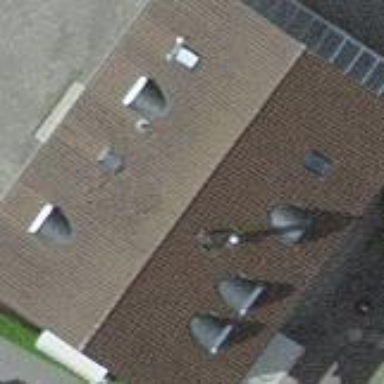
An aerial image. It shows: Residential building with gabled roof.